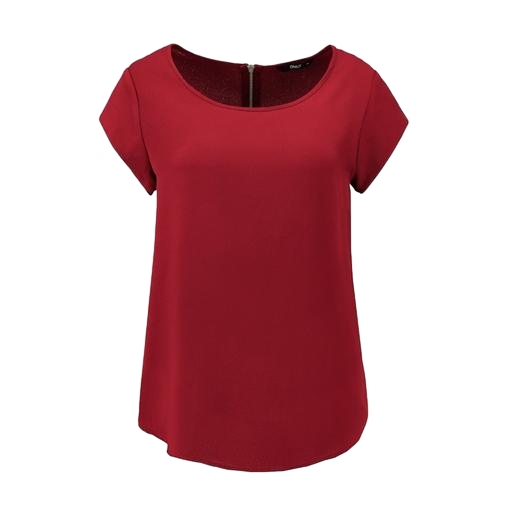
red plus size printed t-shirt only macy, red petite high-low top only macy, short-sleeve top only macy, white background